Aerial crown-view tile of a tropical tree (Barro Colorado Island, Panama), acquired 20241216:
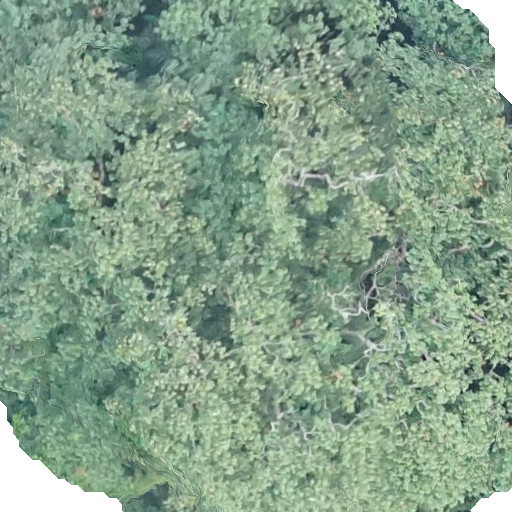
Species: Hieronyma alchorneoides
GBIF accepted scientific name: Hieronyma alchorneoides
Crown area: 511.416 m²